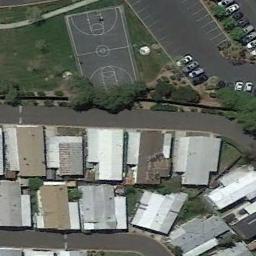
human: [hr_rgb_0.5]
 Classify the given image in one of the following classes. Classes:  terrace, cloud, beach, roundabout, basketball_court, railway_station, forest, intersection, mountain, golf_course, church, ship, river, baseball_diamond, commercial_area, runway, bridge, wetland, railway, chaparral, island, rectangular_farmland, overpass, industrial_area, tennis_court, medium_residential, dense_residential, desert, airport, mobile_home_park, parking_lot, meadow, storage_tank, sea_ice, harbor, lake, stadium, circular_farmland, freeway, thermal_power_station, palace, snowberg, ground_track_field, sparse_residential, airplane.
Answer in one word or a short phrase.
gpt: basketball_court